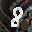
Label: 8